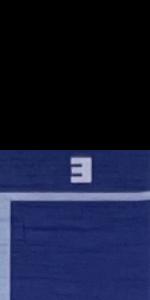
Label: Empty